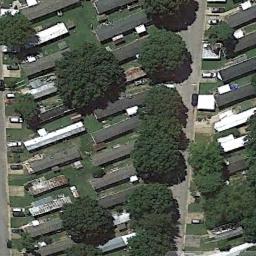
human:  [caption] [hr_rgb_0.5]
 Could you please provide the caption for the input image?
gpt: Many trees are in the mobile home park .

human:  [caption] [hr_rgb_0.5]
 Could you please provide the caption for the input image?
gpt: The mobile home park is on the grass next to some trees and road .

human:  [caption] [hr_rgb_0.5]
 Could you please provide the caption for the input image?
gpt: A wood is next to the mobile home park .

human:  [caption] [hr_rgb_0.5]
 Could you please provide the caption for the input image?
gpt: The mobile home park has some mobile homes arranged in lines and some trees are among these mobile homes .

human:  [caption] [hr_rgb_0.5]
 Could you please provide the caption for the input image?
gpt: There are some black buildings and green trees in the mobile home park .